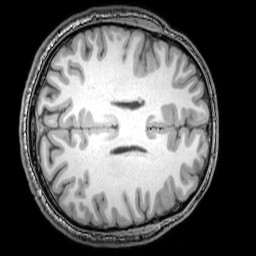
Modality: T1w
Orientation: axial
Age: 23
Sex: male
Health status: healthy
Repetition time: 0.081 s
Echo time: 0.037 s